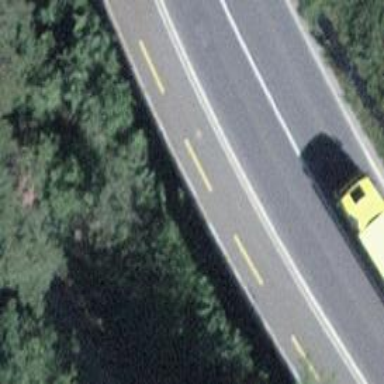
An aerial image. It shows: Asphalt cycleway.